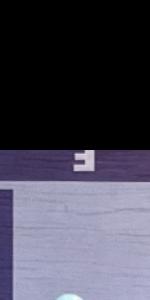
Label: Empty